Question: I use maven surefire plug-in to execute testng-selenium tests
I was wanting to parameterize suiteXmlFile so that I can pass suite xml file from command line. Plugin looks like -

But maven does not let me use this parameter. Did I miss any thing?
I am using testng 6.8.7
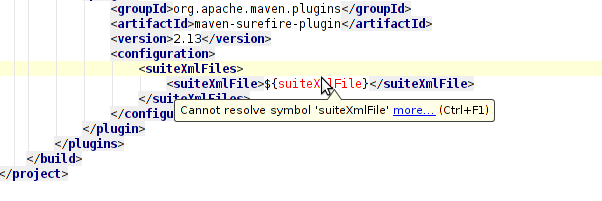
Answer: Maven expands the expression '${suiteXmlFile}' to the value of a property. It can be defined
1. via a node the <properties> node of the pom.xml or
2. from the JVM system property passed to mvn using -D<name>=<value>.
Find further infos on <URL>.
You should define a property called 'suiteXmlFile' pointing to a suite XML file.